Interaction volume radius: 5 \u00c5
Interaction volume height: 10 \u00c5
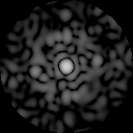
Disorder parameter: 0.7844